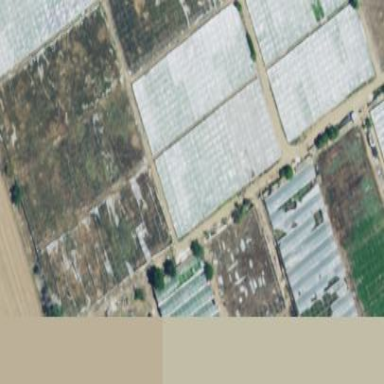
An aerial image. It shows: Greenhouse.